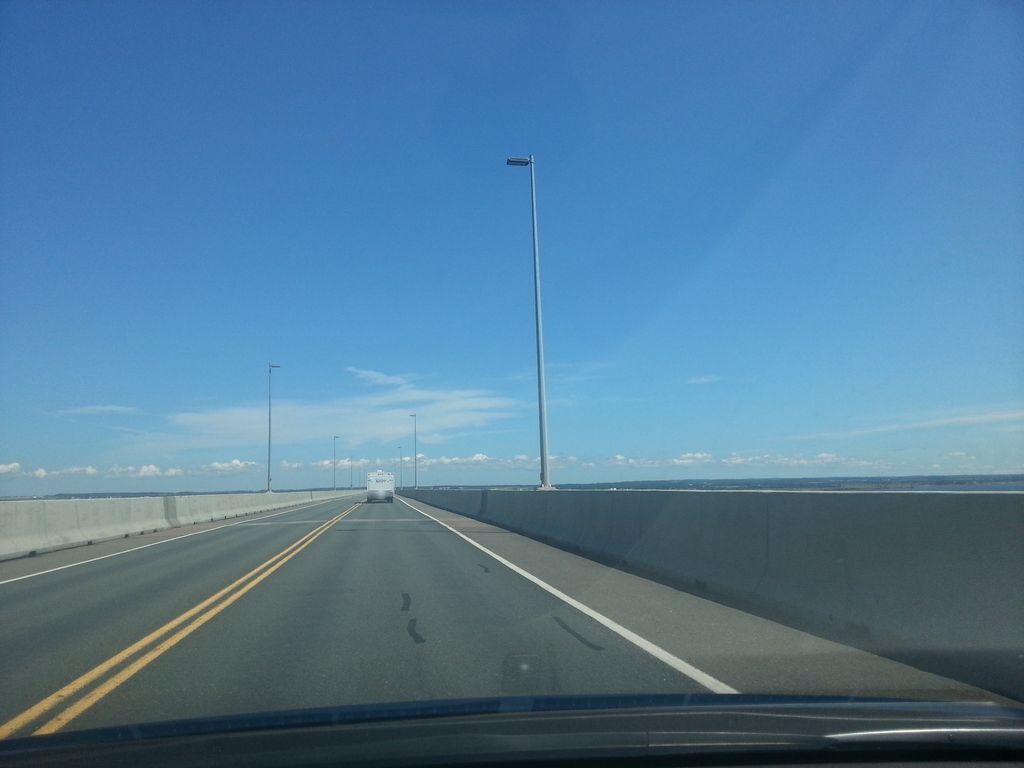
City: charlottetown